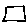
Label: square